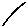
Label: line